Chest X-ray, PA view. Patient: 46 years old, sex F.
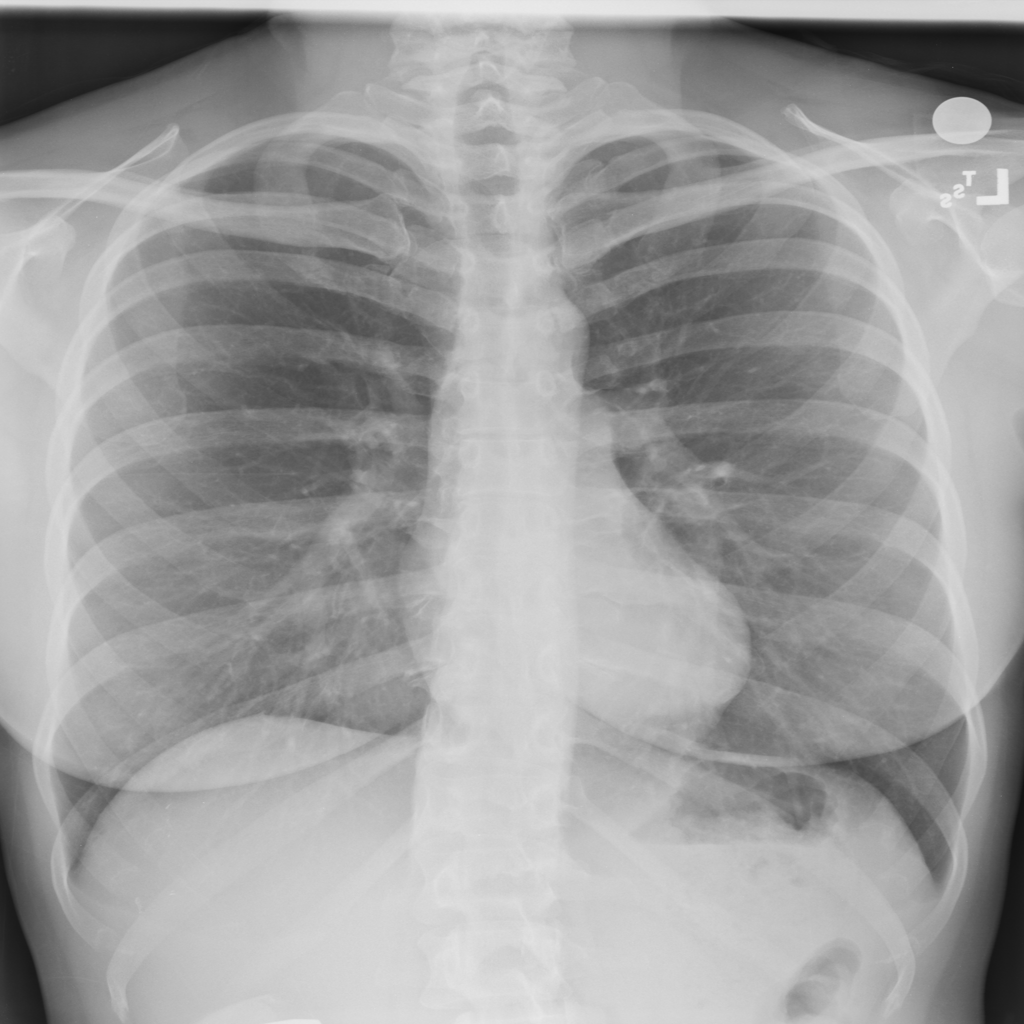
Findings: No Finding